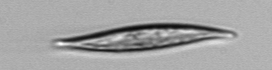
Label: Pleurosigma